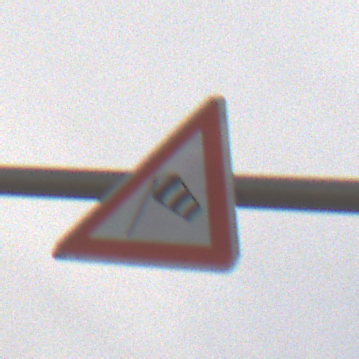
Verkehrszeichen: SeitenwindVonLinks
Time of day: Midday
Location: Outdoor (Nature)
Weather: PartlyCloudy
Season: NotSpecified
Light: Natural